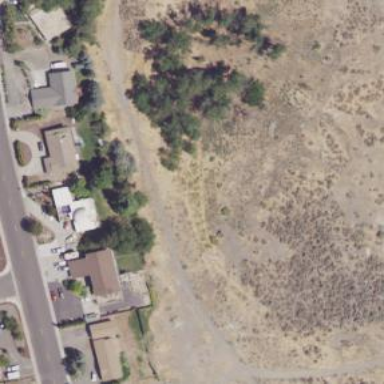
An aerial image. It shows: Disc golf hole.